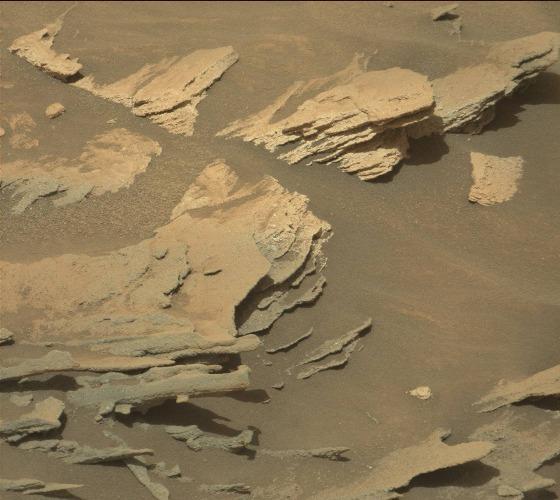
Terrain classes present: Bedrock, Gravel / Sand / Soil, Rock, Shadow